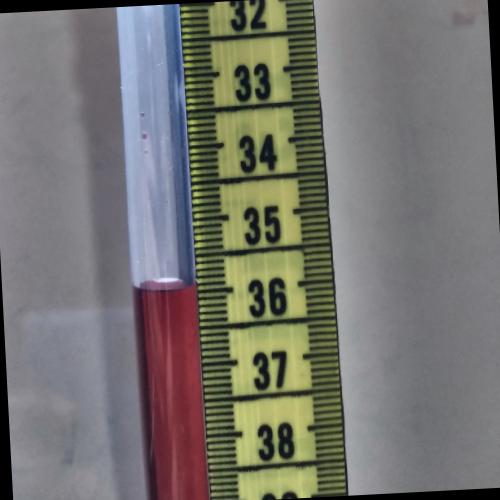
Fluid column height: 35.9 cm